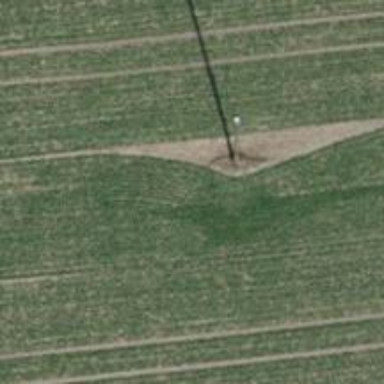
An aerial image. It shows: Concrete power pole.